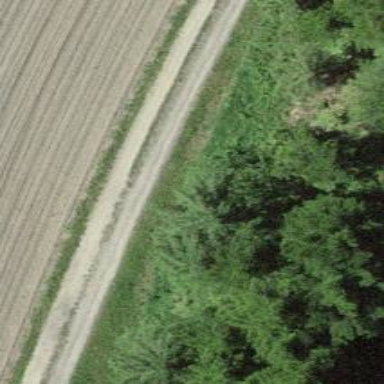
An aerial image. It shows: Gravel track with grade 2 quality.